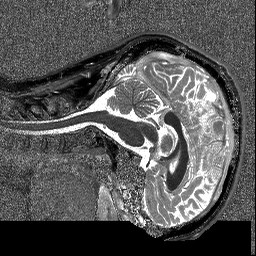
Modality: T1map
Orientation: sagittal
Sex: male